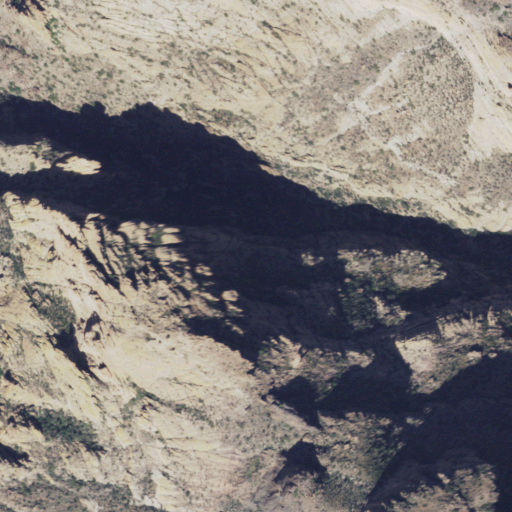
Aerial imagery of cliff(s) in Arizona named Walls of Bronze containing only shrub